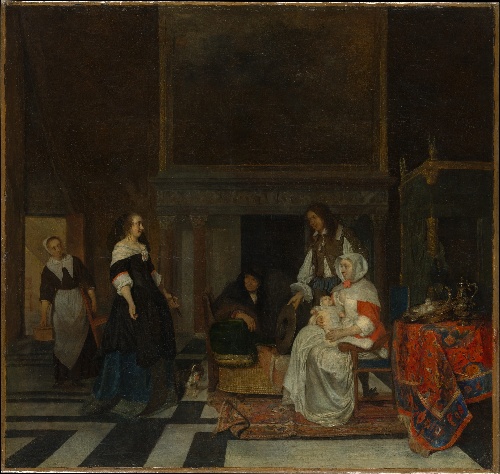
Title: The Visit to the Nursery
Artist: Gabriël Metsu
Artist bio: Dutch, Leiden 1629–1667 Amsterdam
Date: 1661
Object type: Painting
Classification: Paintings
Medium: Oil on canvas
Dimensions: 30 1/2 x 32 in. (77.5 x 81.3 cm)
Department: European Paintings
Credit line: Gift of J. Pierpont Morgan, 1917
Accession year: 1917
Repository: Metropolitan Museum of Art, New York, NY
Tags: Infants|Men|Women|Bedrooms|Dogs|Servants